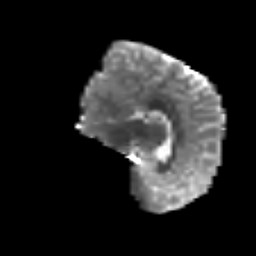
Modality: T2w
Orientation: sagittal
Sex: female
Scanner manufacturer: siemens
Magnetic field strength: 3 T
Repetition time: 5 s
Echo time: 0.071 s